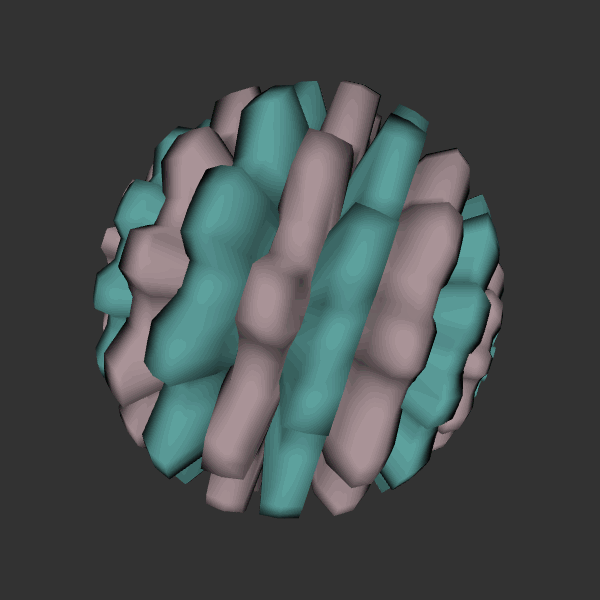
Background: dark